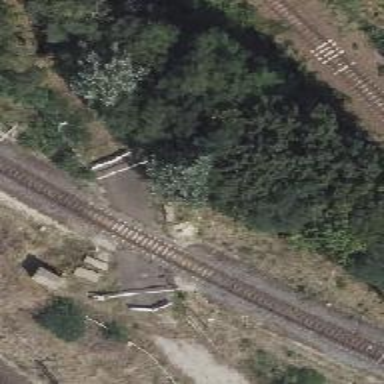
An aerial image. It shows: Electrified railway with contact line running along embankment.